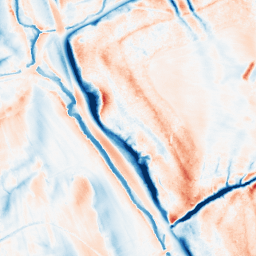
Category: classical
Decomposition family: gaussian_anisotropic
Decomposition parameters: sigma_x: 10
sigma_y: 2
Upsampling method: sinc_blackman
Upsampling parameters: scale: 4
kernel_size: 16
Upsampling scale: 4